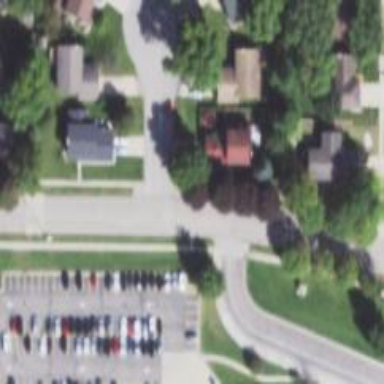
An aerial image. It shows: Residential road with separate asphalt sidewalk.